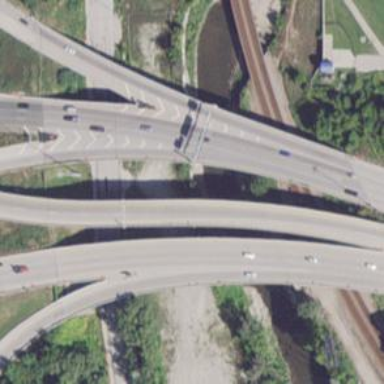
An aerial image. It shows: Cantilever bridge on asphalt motorway.